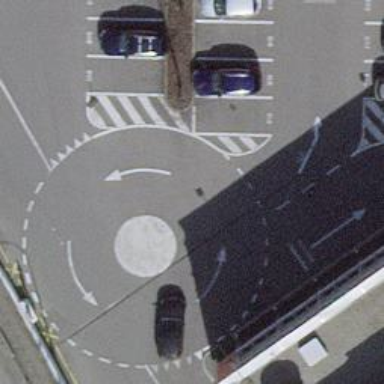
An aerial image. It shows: Mini roundabout on the road.